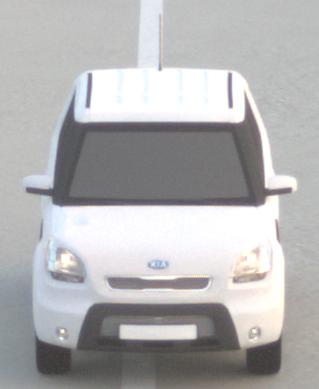
Make: KIA
Model: Soul 1.6
Detailed model: Soul (AM)
Model produced from: 2009/02
Model produced until: 2009/11
Doors: 5
Color: white
Road condition: dry road
Daytime: sunrise or sunset
Contrast: low contrast